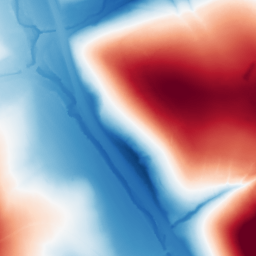
Category: classical
Decomposition family: gaussian
Decomposition parameters: sigma: 100
Upsampling method: quartic
Upsampling parameters: scale: 8
Upsampling scale: 8